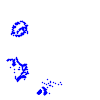
Particle: kaon